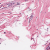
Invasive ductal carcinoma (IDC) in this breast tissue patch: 0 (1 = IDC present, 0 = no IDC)